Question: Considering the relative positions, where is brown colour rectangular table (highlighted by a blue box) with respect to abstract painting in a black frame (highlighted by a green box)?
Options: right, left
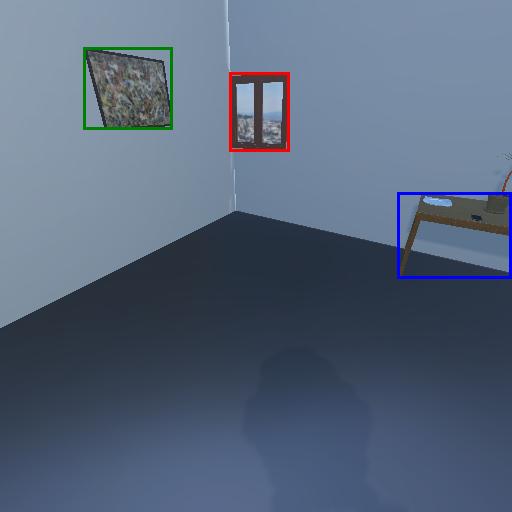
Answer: right